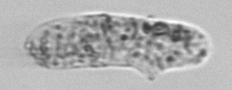
Label: fecal_pellet